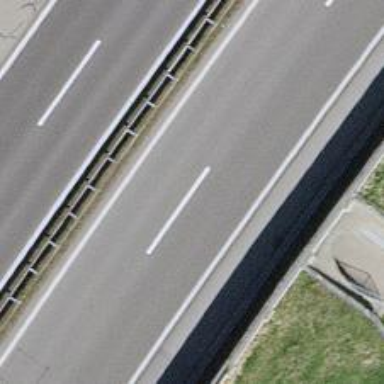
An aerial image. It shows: Asphalt motorway.